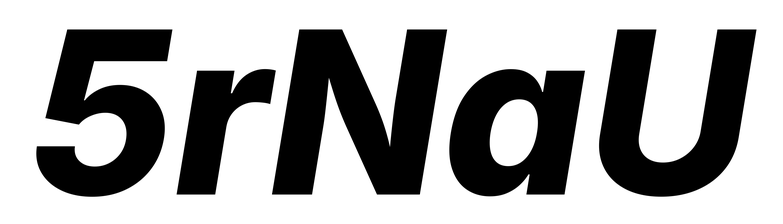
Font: Inter-Italic_ExtraBold_Italic